Field crop: maize
Growth stage: 2
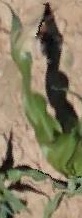
Species: maize